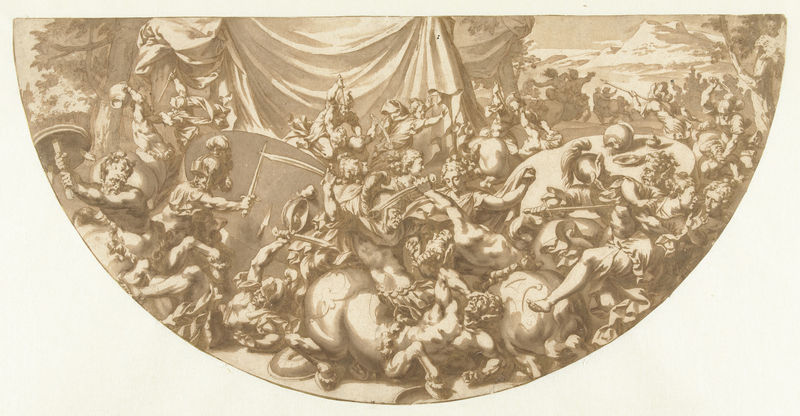
Titel: Strijd tussen de Centauren en Lapithen op de bruiloft van Perithoüs en Hippodamea
Künstler: Jan de Bisschop
Standort: Amsterdam
Institution: Rijksmuseum
Schlagwörter: berg, kampf, tuch, krieg, getümmel, getümmelö